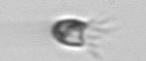
Label: Balanion